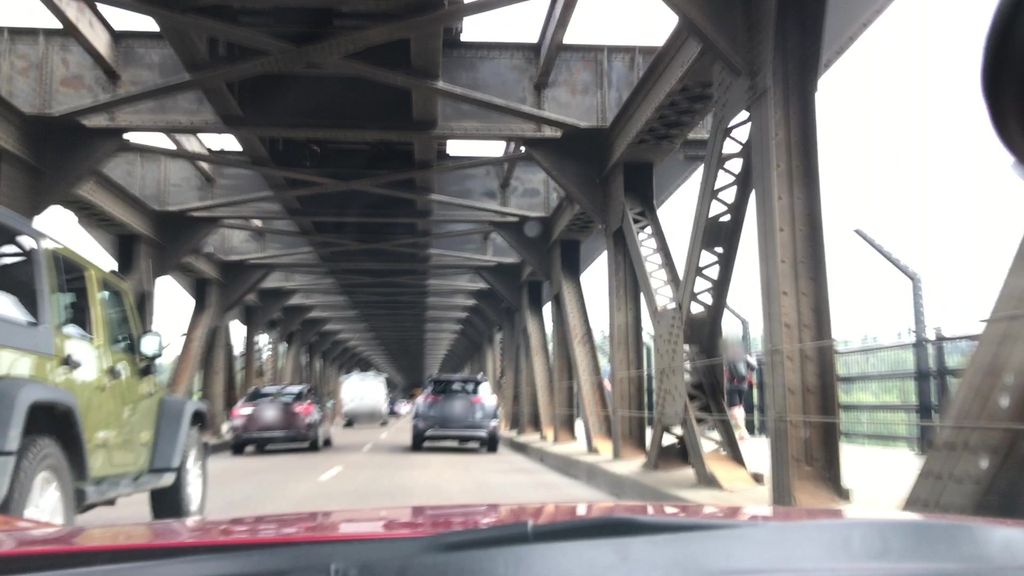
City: edmonton